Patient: sex M, age 71
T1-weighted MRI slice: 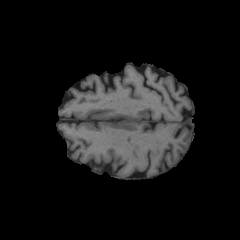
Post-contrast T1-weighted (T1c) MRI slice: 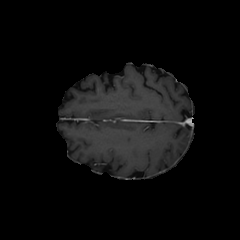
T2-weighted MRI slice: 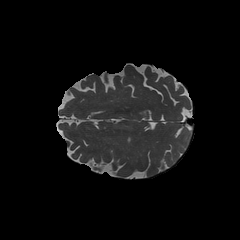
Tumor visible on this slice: no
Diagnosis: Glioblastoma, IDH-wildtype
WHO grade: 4